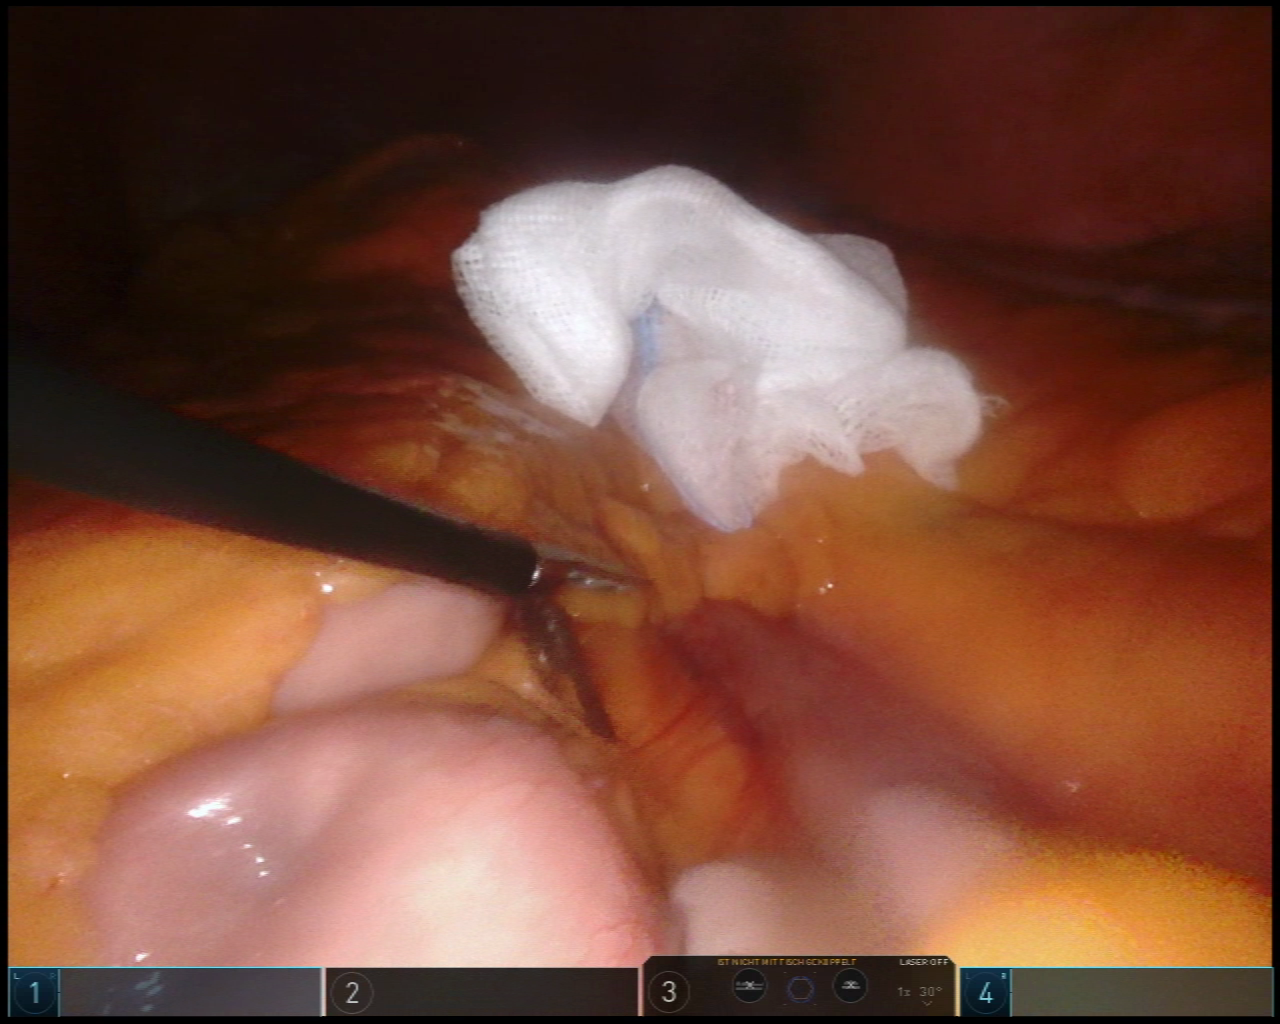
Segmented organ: small_intestine
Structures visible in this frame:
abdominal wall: yes
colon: yes
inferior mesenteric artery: no
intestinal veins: no
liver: no
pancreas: no
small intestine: yes
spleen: no
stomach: no
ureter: no
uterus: no
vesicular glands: no